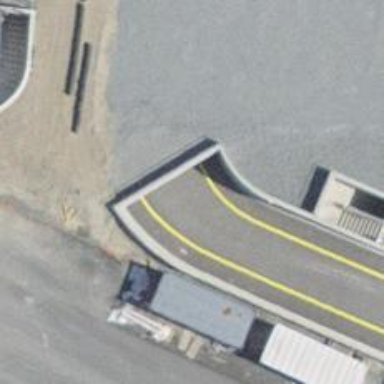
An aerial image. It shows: Asphalt parking entrance.